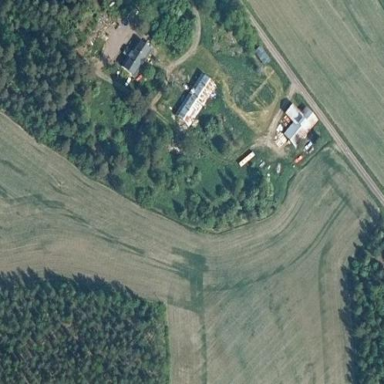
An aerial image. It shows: Farmyard area.